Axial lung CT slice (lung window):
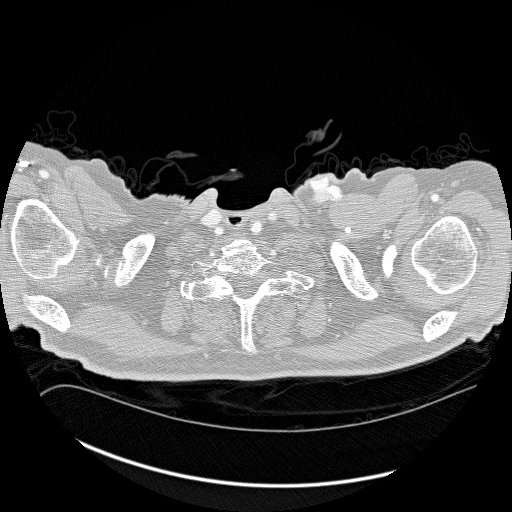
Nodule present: no